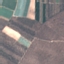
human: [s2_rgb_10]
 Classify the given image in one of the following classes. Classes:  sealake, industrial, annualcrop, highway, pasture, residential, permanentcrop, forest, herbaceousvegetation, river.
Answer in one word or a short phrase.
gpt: PermanentCrop